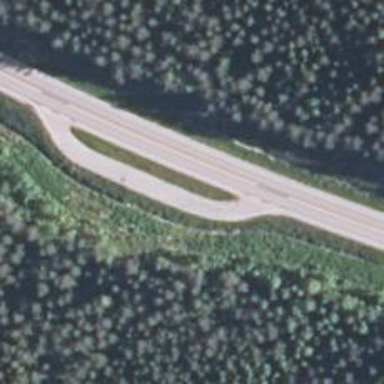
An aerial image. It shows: Rest area along the road.